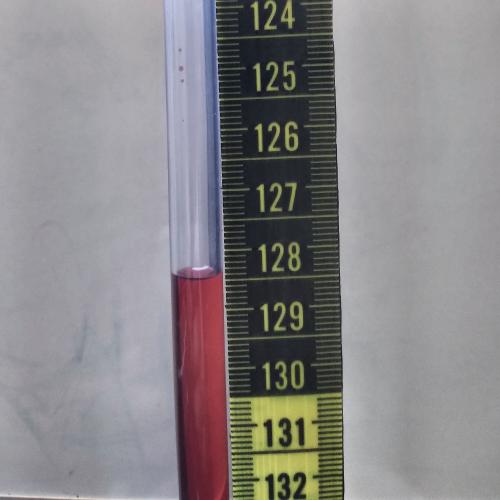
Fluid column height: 128.4 cm